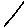
Label: line